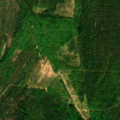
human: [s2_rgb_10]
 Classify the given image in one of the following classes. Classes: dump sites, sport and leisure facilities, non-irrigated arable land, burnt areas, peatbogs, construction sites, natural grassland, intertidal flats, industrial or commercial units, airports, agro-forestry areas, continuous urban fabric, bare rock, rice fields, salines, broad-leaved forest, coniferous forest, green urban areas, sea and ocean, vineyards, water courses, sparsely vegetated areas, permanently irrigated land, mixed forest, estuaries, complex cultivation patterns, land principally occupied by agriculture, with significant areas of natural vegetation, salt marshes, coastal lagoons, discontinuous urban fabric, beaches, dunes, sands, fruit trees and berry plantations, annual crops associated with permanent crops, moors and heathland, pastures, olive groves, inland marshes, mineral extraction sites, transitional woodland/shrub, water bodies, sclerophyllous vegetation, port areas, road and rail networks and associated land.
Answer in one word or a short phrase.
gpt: coniferous forest, mixed forest, transitional woodland/shrub